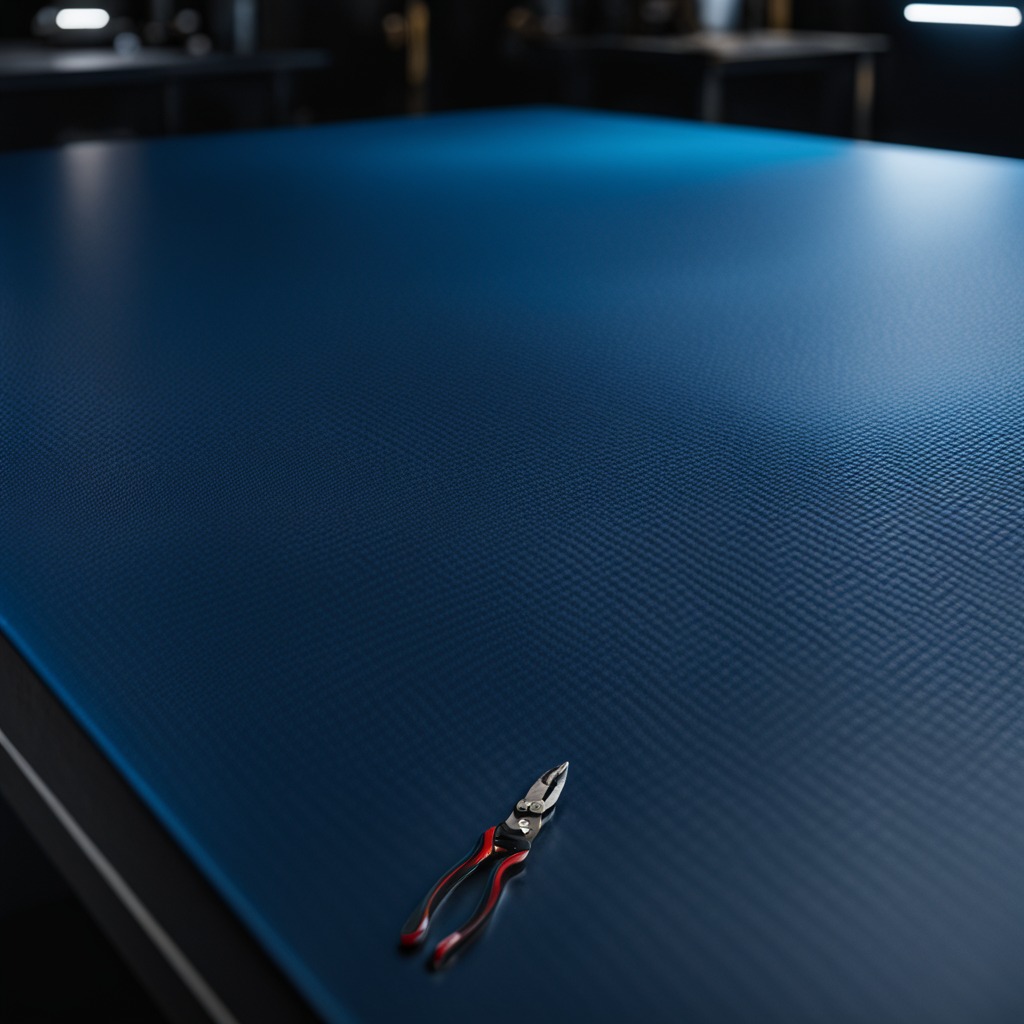
A plier is lying on the clean granite tabletop inside a workshop at night.